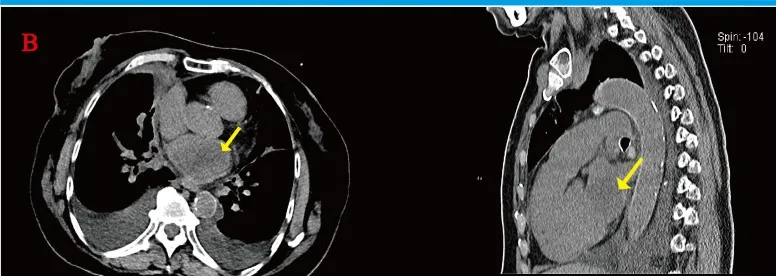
(B) Readmission CT tomography scan of the chest at 4 months postoperatively: tumor recurrence is seen at the arrows.
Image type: radiology (ct)